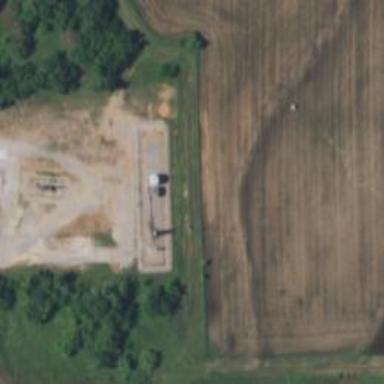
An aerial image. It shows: Storage tank that is man-made.